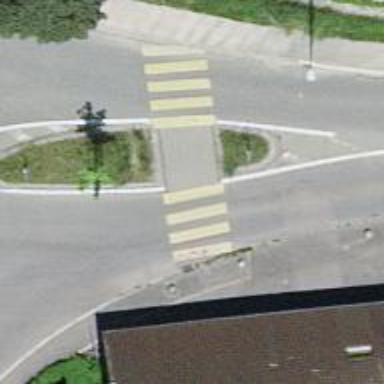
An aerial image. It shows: Marked road crossing with pedestrian island.